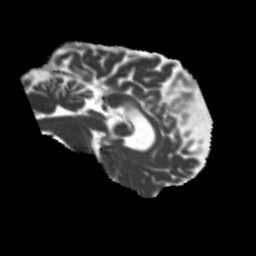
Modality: MD
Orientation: sagittal
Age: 49
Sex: male
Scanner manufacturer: siemens
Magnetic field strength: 3 T
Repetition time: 5.25 s
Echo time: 0.08 s